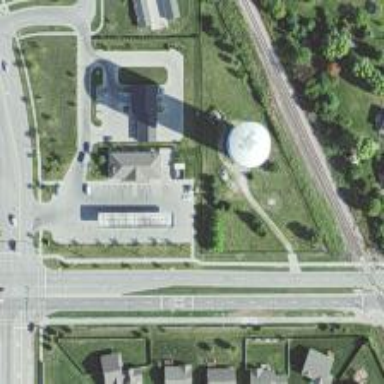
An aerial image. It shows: Water tower that is man-made.